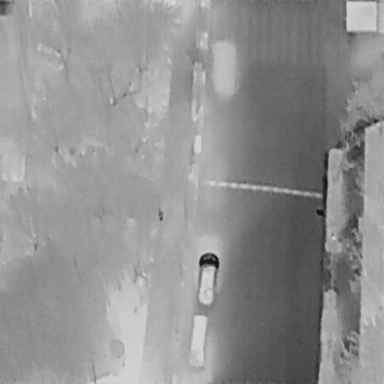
There is a Person in the infrared image.